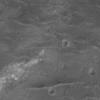
Atmospheric dust classification: not_dusty